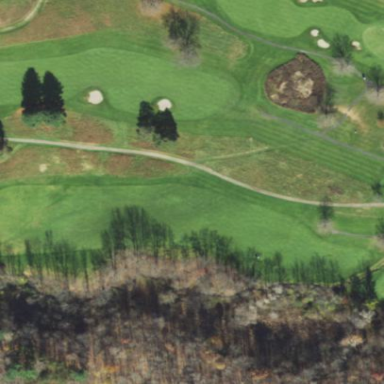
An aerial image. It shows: Golf pitch.